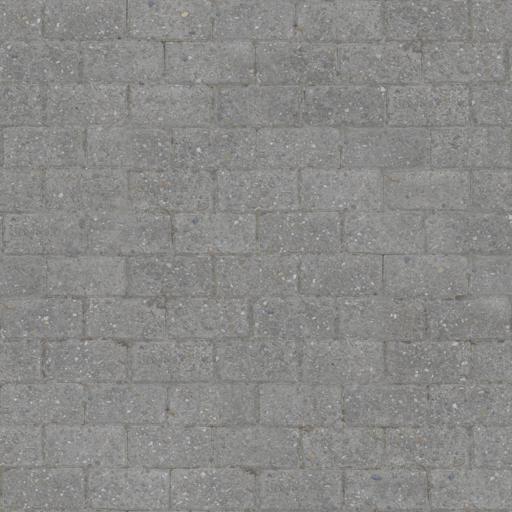
Tags: pavement paving stones